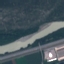
Label: River